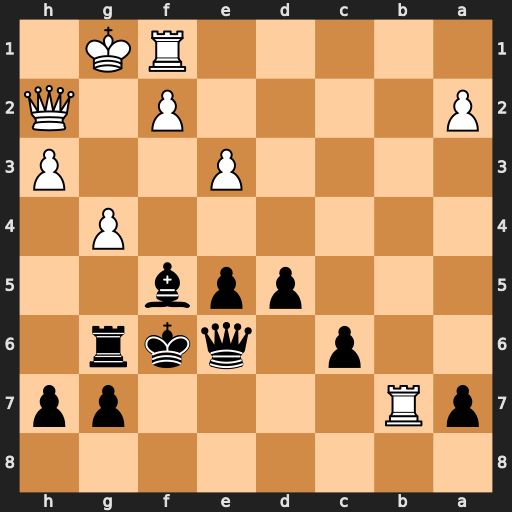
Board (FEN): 8/pR4pp/2p1qkr1/3ppb2/6P1/4P2P/P4P1Q/5RK1
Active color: b
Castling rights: -
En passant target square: -
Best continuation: Bxg4 hxg4 Qxg4+